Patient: sex M, age 78
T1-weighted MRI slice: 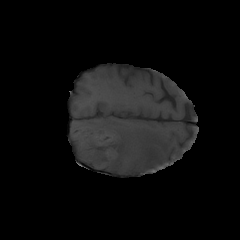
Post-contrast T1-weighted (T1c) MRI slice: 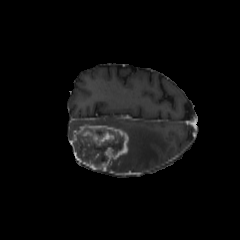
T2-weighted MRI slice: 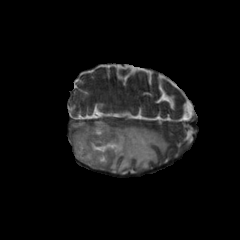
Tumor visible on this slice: yes
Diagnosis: Glioblastoma, IDH-wildtype
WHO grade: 4